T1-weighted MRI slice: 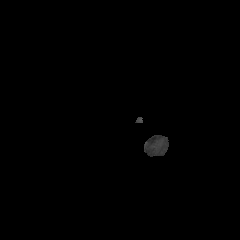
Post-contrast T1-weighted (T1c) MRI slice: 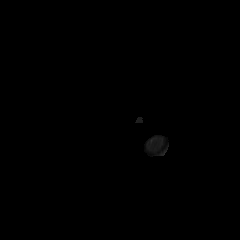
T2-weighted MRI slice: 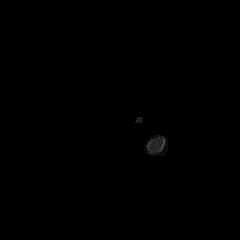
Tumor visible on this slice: no